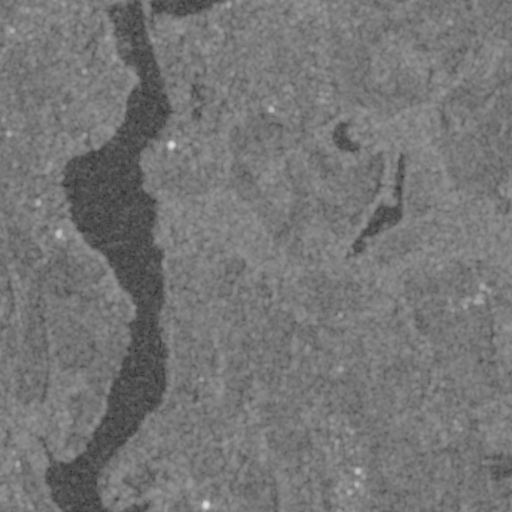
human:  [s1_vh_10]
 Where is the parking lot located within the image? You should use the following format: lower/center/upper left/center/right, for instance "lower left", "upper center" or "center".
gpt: The parking lot is located in the upper left of the image.
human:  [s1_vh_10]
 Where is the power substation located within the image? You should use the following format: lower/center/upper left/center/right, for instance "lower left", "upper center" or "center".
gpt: The power substation is located in the upper left of the image.
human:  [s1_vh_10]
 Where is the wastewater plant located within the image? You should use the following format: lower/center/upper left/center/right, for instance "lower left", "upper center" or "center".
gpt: The wastewater plant is located in the upper center of the image.
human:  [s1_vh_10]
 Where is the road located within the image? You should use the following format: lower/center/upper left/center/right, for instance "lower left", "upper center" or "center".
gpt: There is no road in the image.

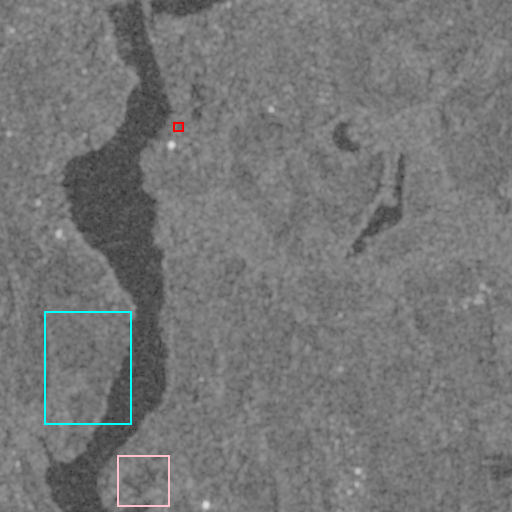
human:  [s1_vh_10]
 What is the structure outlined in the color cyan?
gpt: The structure outlined in cyan is a crop field.
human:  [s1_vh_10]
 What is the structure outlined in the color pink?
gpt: The structure outlined in pink is a park.
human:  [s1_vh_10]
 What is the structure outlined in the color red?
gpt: The structure outlined in red is a parking lot.
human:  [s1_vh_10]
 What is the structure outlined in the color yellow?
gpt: There is no yellow outline.